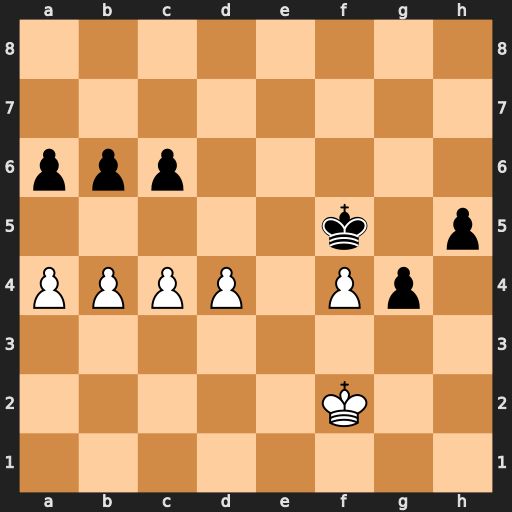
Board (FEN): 8/8/ppp5/5k1p/PPPP1Pp1/8/5K2/8
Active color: w
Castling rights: -
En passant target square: -
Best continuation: c5 bxc5 dxc5 Ke6 Kg3